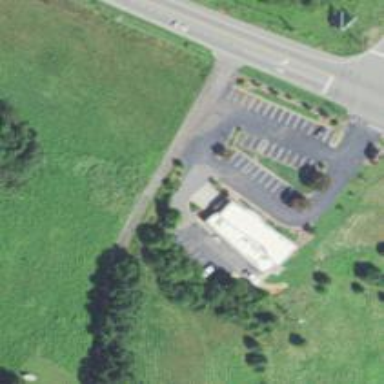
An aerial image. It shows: Healthcare clinic.